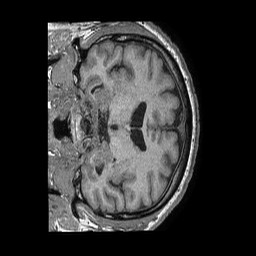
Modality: T1w
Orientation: coronal
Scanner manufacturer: philips
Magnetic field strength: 1.5 T
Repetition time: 0.007717 s
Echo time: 0.003522 s